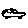
Label: car